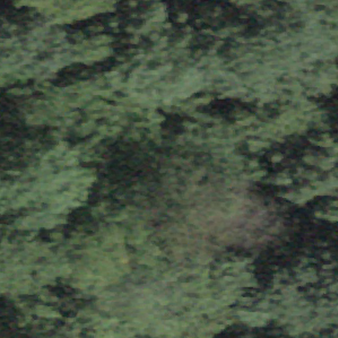
Label: other